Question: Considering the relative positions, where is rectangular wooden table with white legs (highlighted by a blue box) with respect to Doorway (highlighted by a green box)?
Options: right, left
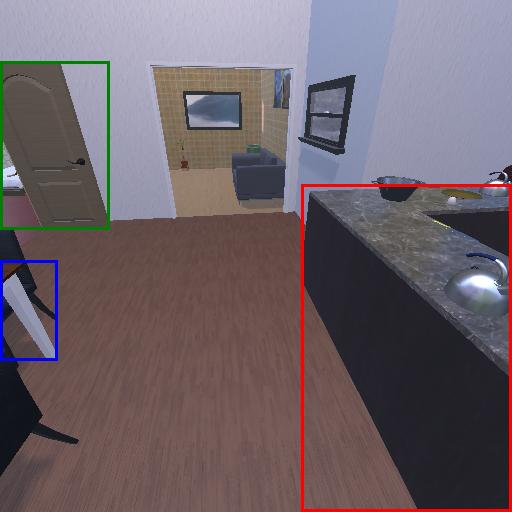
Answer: right